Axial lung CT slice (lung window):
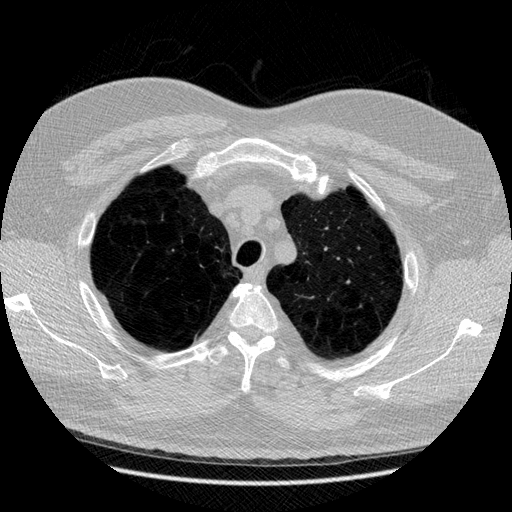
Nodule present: no